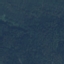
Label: Forest